Field crop: maize
Growth stage: 2
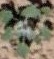
Species: chenopodium